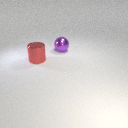
large red metal cylinder to the left of large purple metal sphere